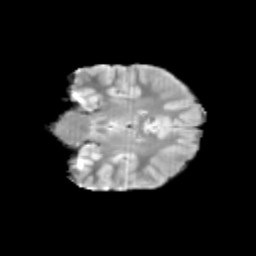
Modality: T2w
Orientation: coronal
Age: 9
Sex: male
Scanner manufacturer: siemens
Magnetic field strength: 3 T
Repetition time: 3.8 s
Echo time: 0.07 s